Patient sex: M
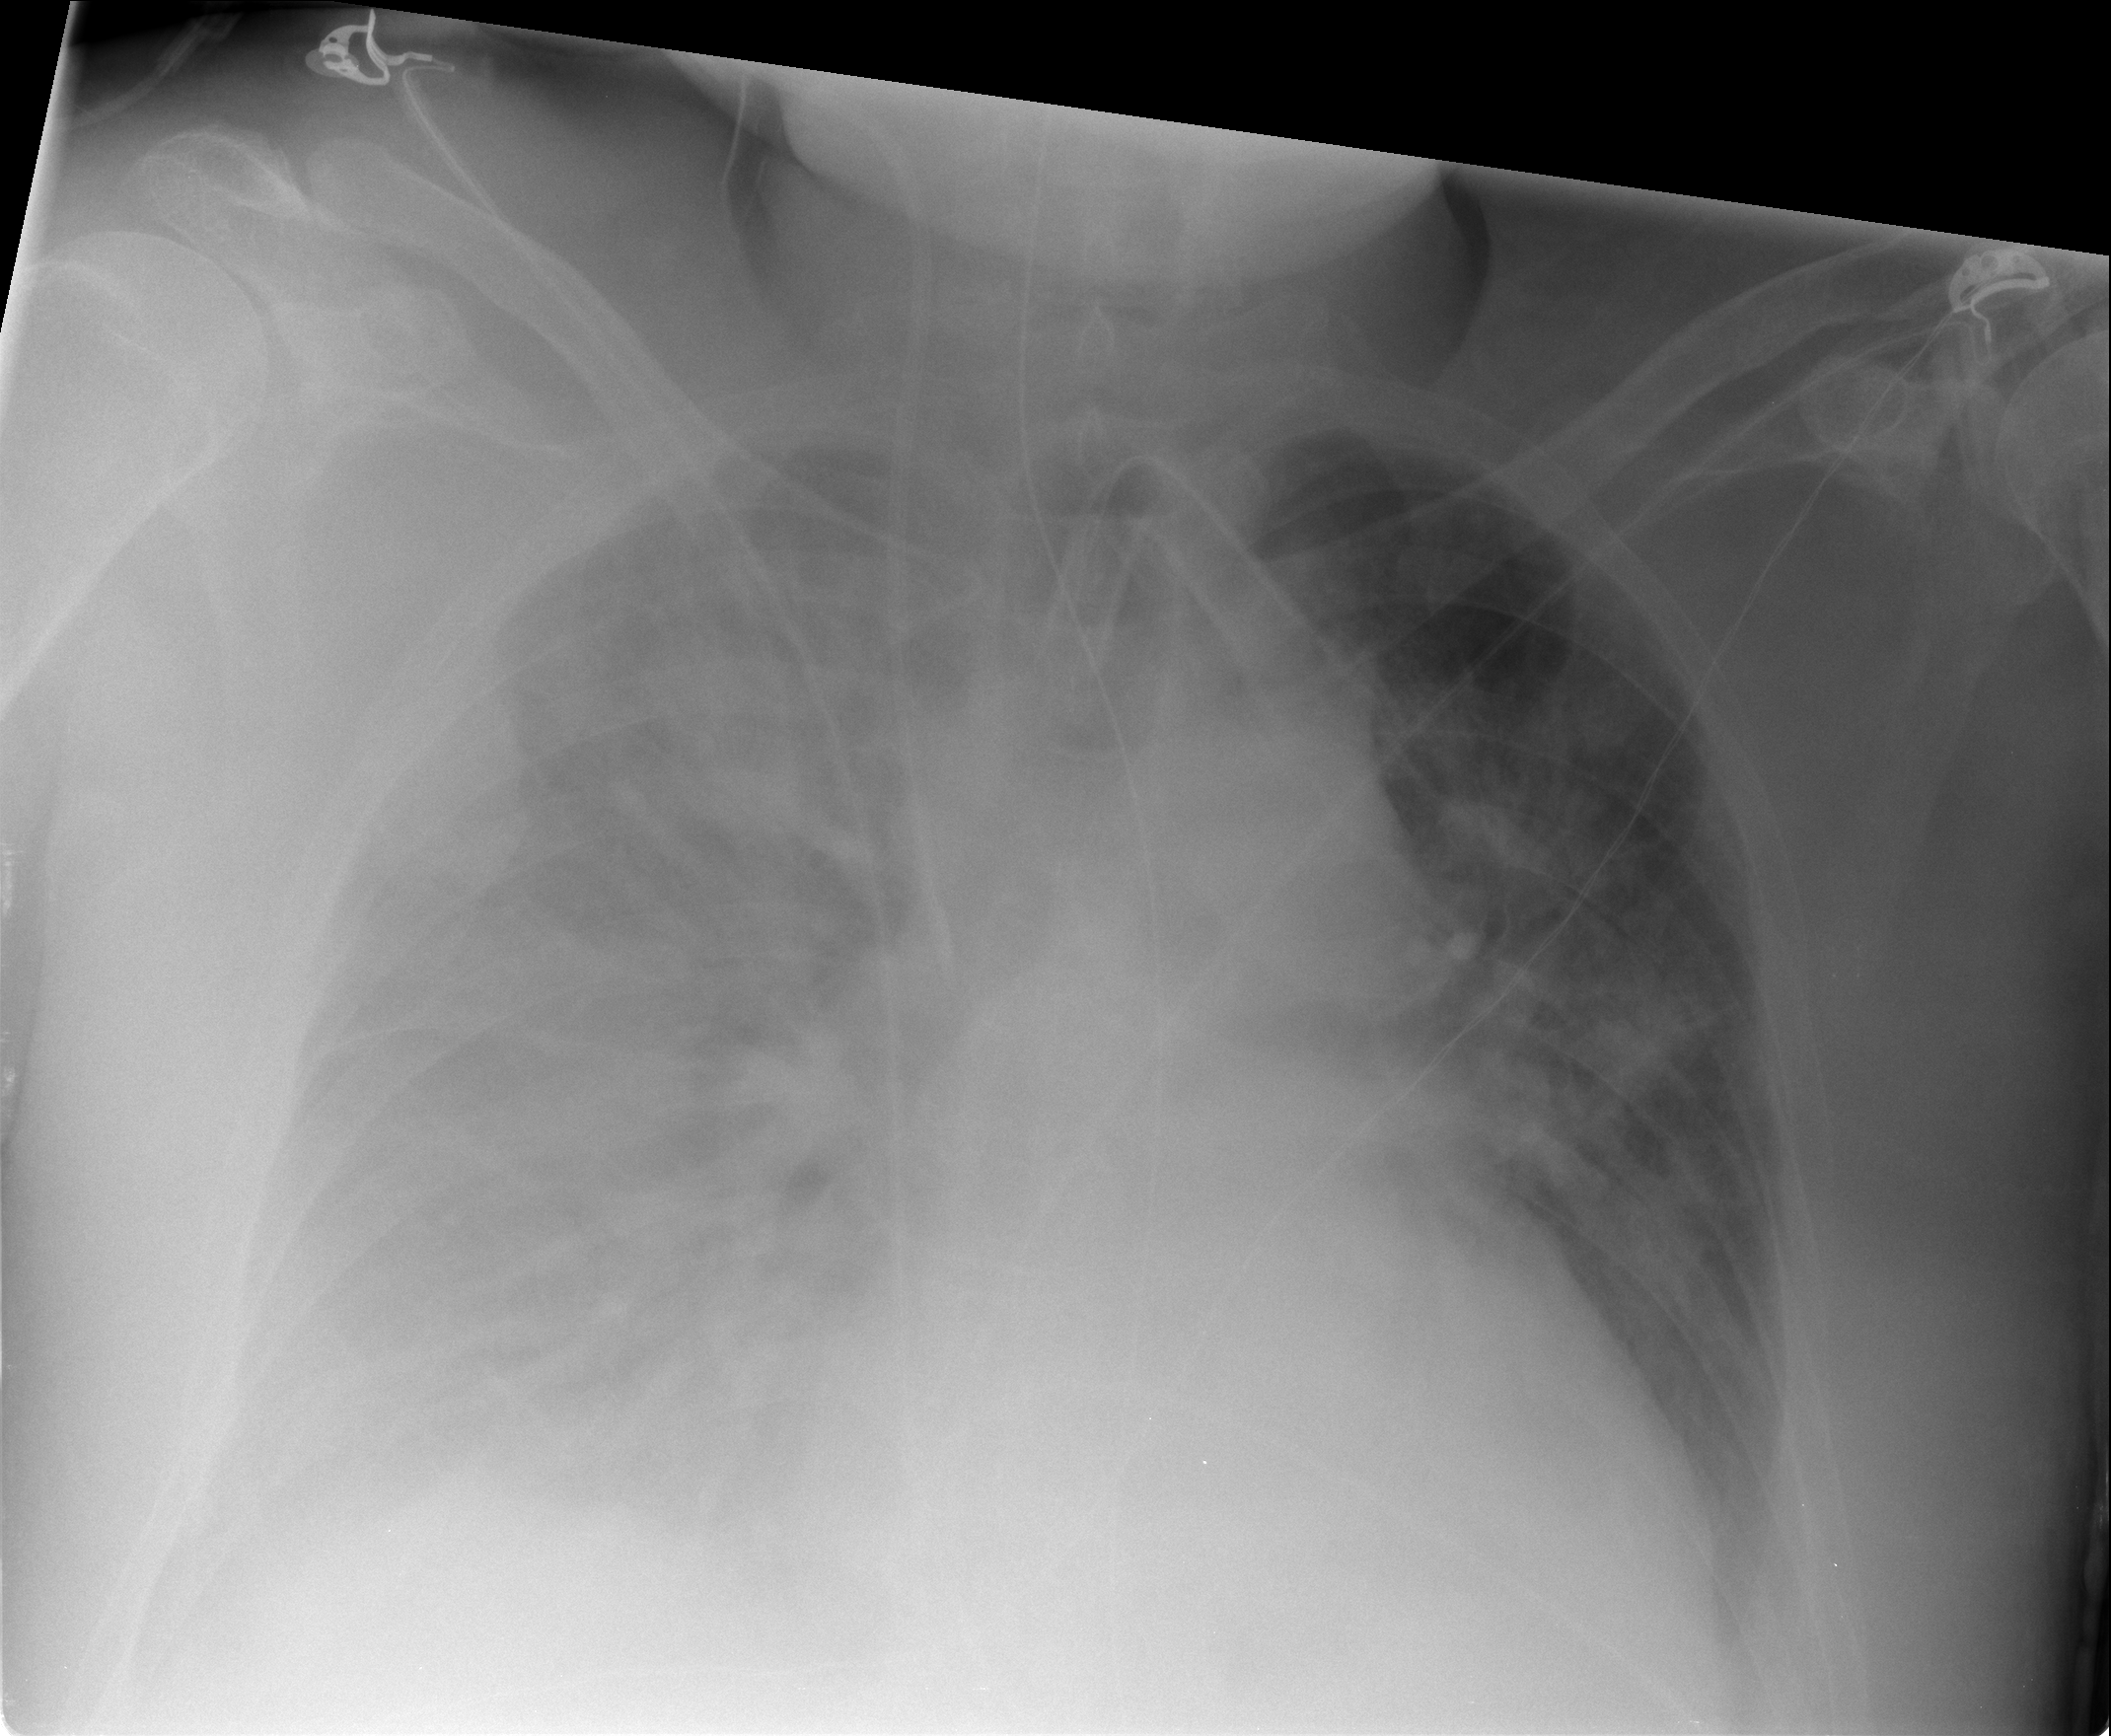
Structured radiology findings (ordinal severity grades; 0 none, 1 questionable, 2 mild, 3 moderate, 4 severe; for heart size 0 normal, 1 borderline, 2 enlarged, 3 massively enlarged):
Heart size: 1
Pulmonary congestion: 2
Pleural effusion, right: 3
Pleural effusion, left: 2
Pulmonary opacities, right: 3
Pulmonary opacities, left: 3
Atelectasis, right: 3
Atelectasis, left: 0